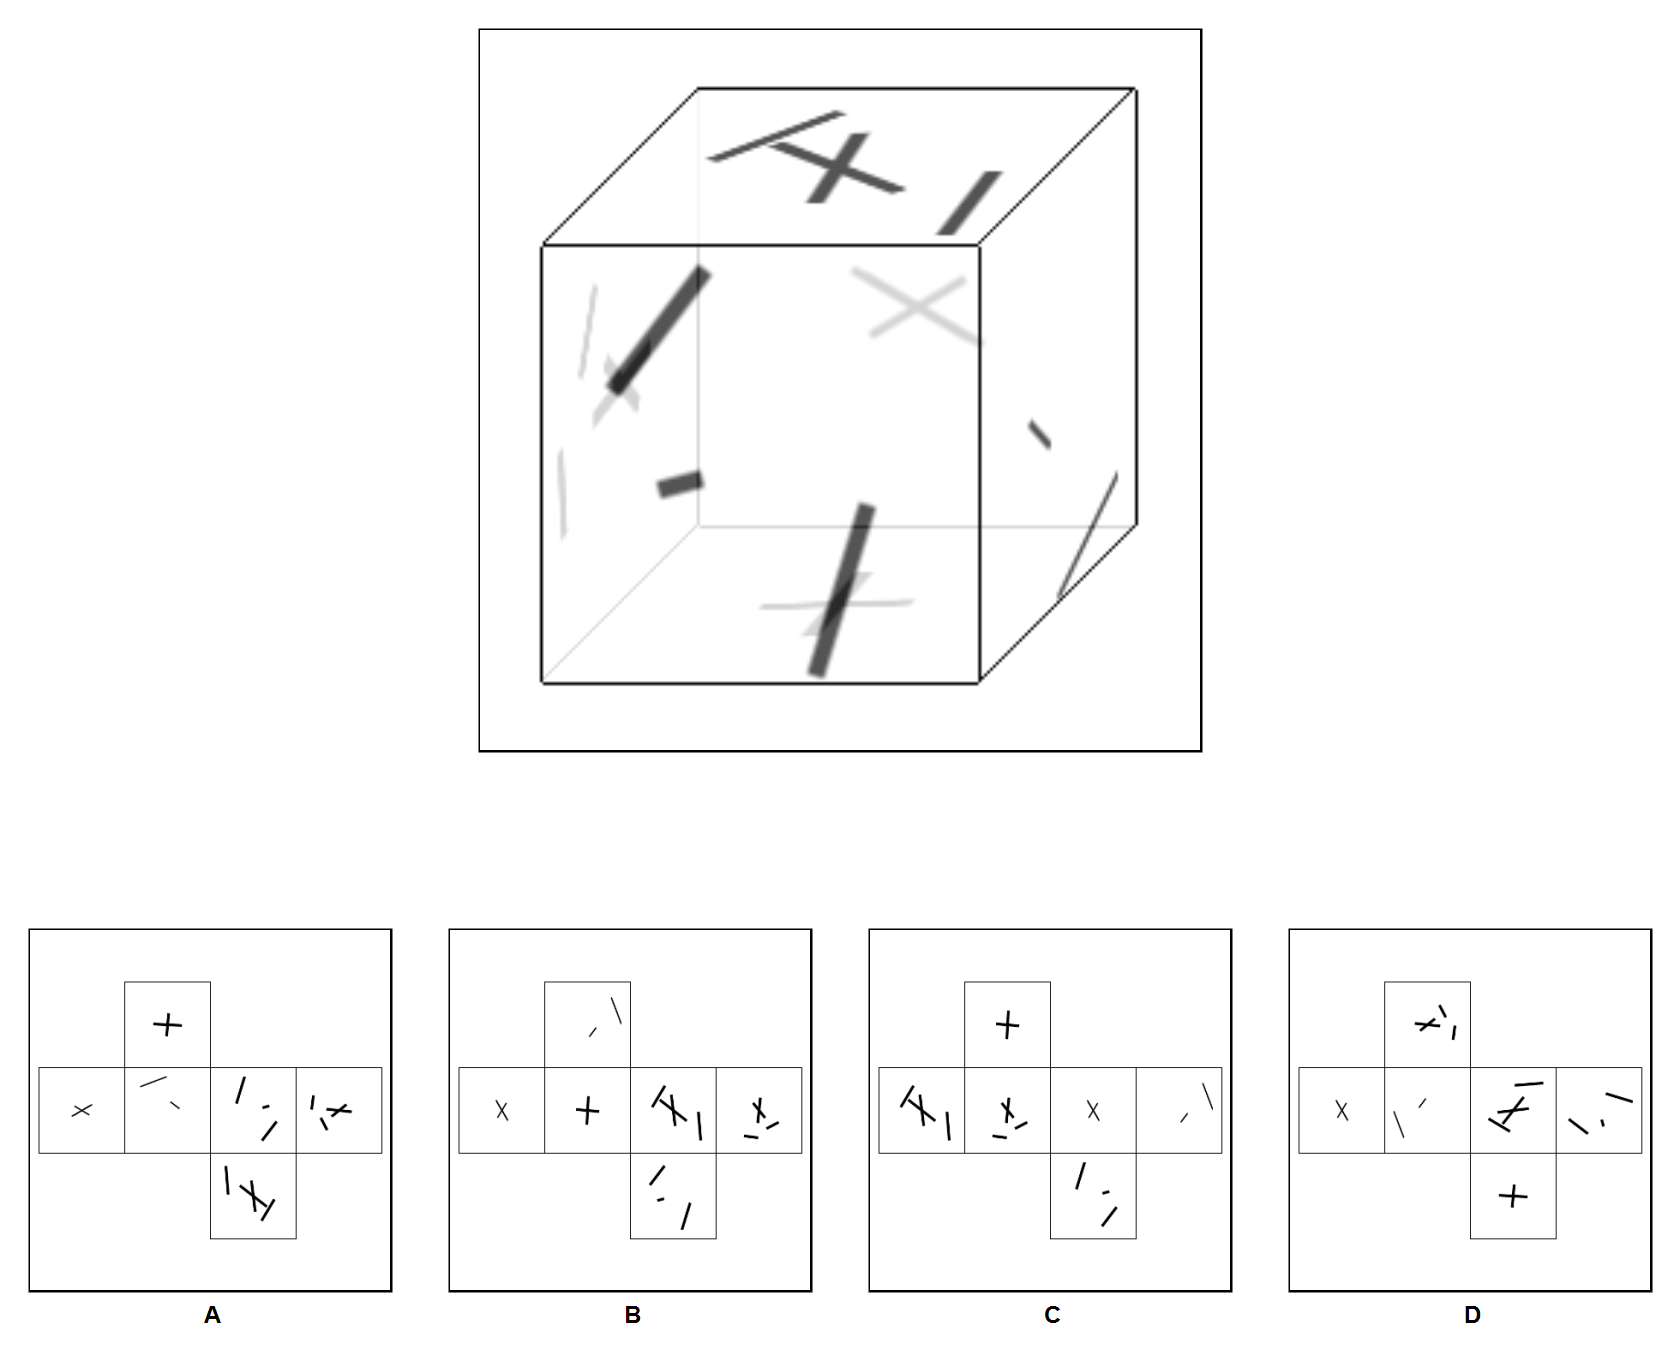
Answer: A